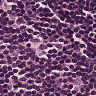
Metastatic tissue present: no